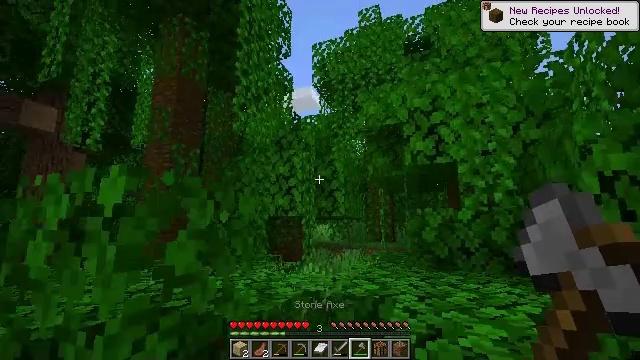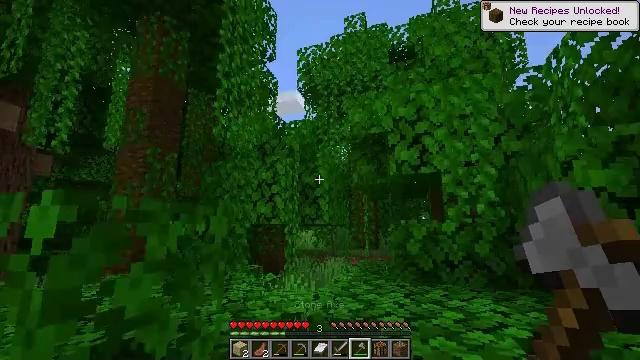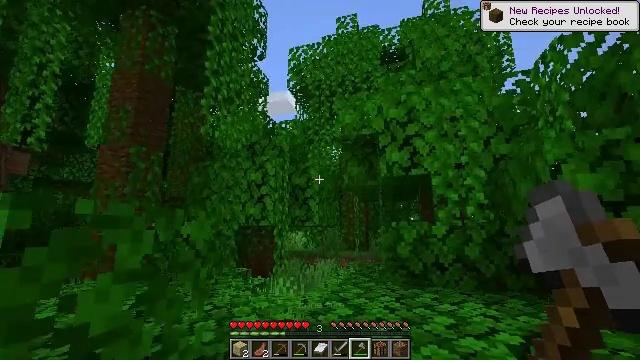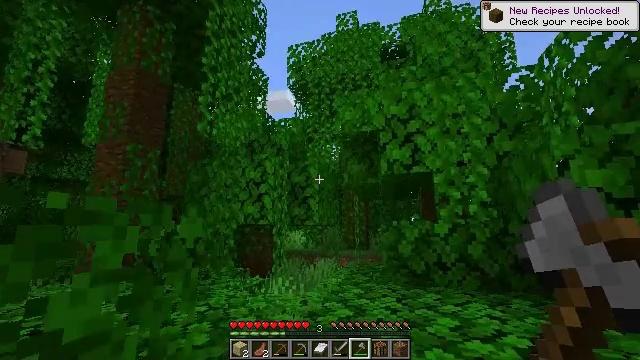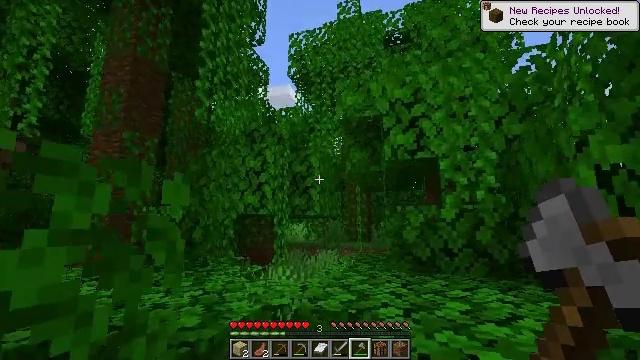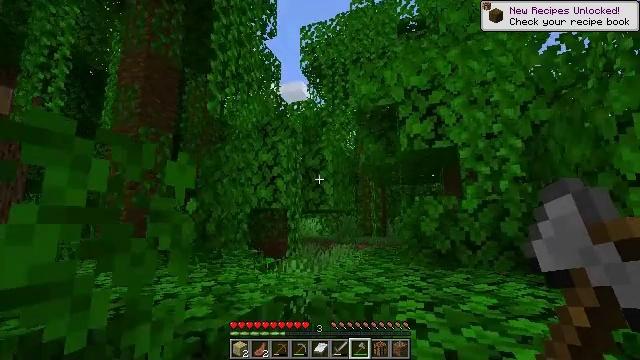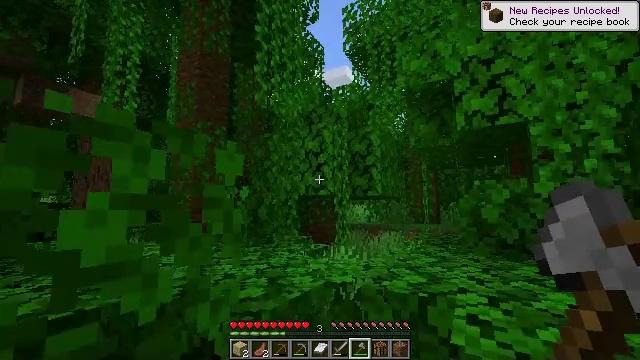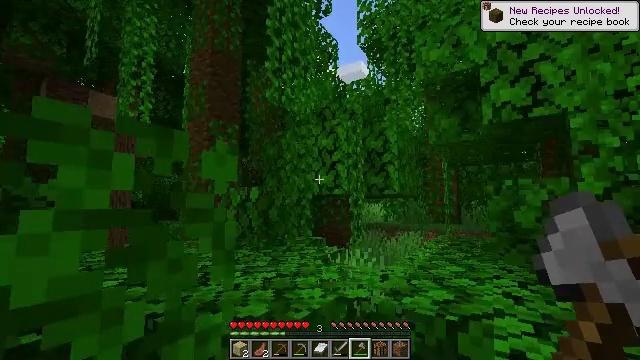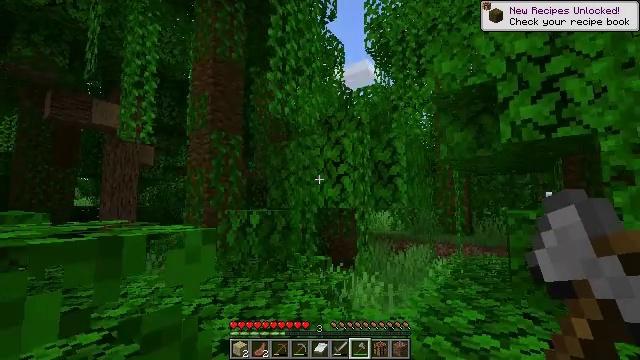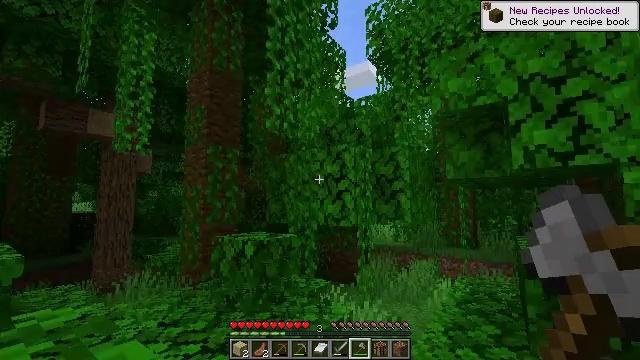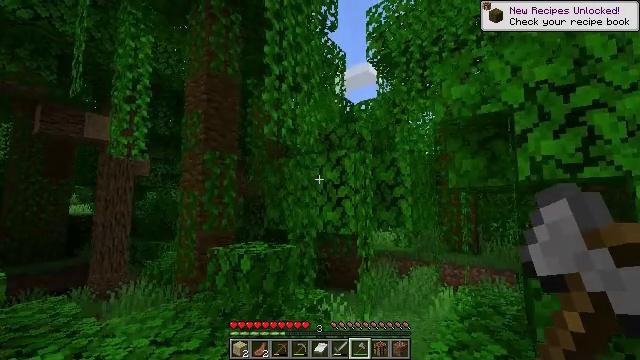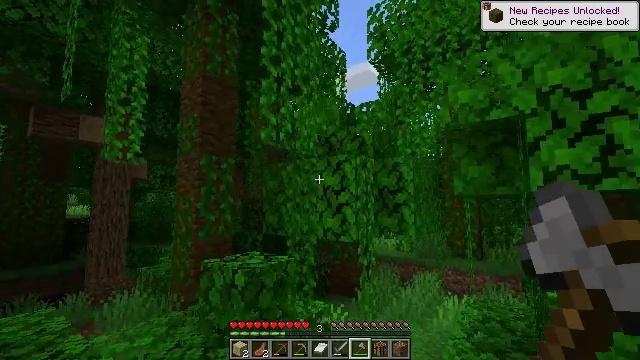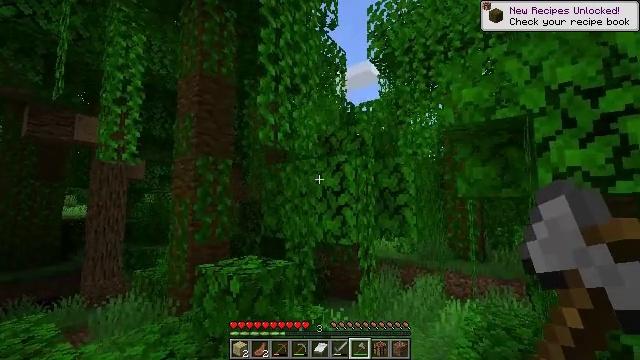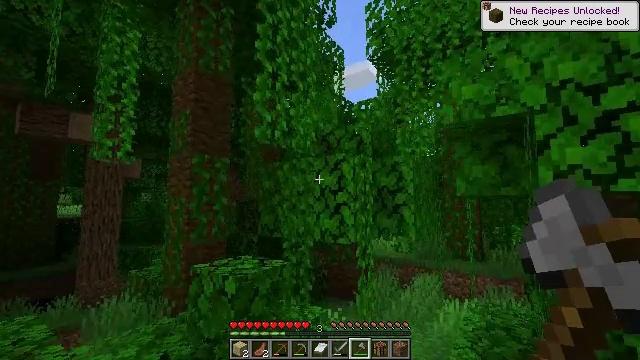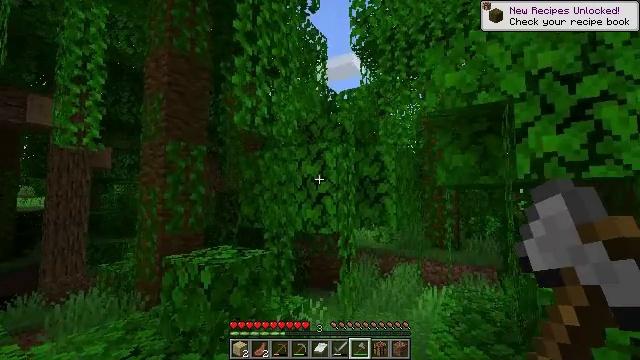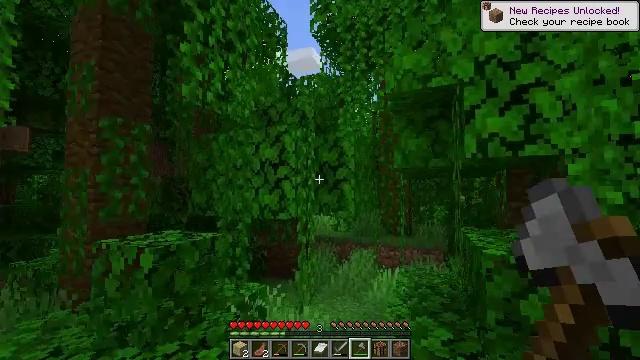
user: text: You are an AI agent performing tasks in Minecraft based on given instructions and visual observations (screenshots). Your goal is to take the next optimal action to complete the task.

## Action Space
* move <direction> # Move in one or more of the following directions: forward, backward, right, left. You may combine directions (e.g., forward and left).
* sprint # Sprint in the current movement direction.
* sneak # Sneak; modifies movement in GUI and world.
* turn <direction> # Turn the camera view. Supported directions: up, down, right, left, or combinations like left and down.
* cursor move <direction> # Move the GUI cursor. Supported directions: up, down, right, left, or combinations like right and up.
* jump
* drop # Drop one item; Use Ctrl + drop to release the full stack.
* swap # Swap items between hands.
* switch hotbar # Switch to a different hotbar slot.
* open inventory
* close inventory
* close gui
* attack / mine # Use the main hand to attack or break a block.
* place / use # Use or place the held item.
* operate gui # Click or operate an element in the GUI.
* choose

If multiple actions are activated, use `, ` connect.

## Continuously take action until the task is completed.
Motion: motion action
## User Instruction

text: Break the bamboo stalk.
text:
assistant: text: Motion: move forward, turn right, jump
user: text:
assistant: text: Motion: move forward, turn right, jump
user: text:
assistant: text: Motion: move forward, jump
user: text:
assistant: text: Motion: move forward, jump
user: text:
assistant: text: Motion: move forward, turn left, jump
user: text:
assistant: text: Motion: move forward, turn left and down, jump
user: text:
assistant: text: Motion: move forward, turn left, jump
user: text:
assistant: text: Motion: move forward, turn left, jump
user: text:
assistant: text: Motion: move forward, jump
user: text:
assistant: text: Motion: move forward
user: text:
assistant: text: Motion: no_op
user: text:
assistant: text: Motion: no_op
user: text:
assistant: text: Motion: no_op
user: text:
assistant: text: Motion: turn right and down
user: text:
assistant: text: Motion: turn right and down
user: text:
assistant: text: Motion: move forward, turn right
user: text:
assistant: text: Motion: move forward, turn right
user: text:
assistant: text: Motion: move forward, turn right, jump
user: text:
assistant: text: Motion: move forward, turn right, jump
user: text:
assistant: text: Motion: move forward, turn right, jump
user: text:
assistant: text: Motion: move forward, turn right, jump
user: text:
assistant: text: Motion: move forward, turn right, jump
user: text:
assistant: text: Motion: move forward, turn right, jump
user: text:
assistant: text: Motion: move forward, turn right, jump
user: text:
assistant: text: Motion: move forward, turn right, jump
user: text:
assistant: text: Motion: move forward, turn right, jump
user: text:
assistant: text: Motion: move forward, turn right, jump
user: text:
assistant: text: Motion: turn right
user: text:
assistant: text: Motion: turn right
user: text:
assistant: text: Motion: turn right